Question: I am trying to update the same text widget box from a function that contains some text. Instead a whole new text window appears every time.
'''
from tkinter import *
import os
#Tkinter graphics
homepage = Tk()
homepage.title("My first GUI")
# set size of window
homepage.geometry('1200x400')
# Add image file
bg = PhotoImage(file = "maxresdefault.png")
# Show image using label
label1 = Label( homepage, image = bg)
label1.place(x = 0, y = 0)
label2 = Label( homepage, text = "Test App")
label2.pack()
# Create Frame
frame1 = Frame(homepage)
frame1.pack()
#button initatiors
def buttonupdate():
S = Scrollbar(homepage)
T = Text(homepage, height=100, width=30)
T.pack()
T.pack(side=RIGHT, fill= Y)
S.pack(side = RIGHT, fill = Y)
S.config(command=T.yview)
T.insert(END, "test")
T.config(yscrollcommand=S.set, state=DISABLED)
# Static buttons
tickets30button = Button(text = "This is button 1", command=buttonupdate)
tickets30button.place(x=0, y=26)
mcibutton = Button(text = "This is button 2")
mcibutton.place(x=0, y=52)
hdebutton = Button(text = "This is button 3")
hdebutton.place(x=0, y=78)
homepage.mainloop()
'''
Here is the result if I click on the first button three times:

Let me know if you have any suggestions that I can try.
Thank you for your time,
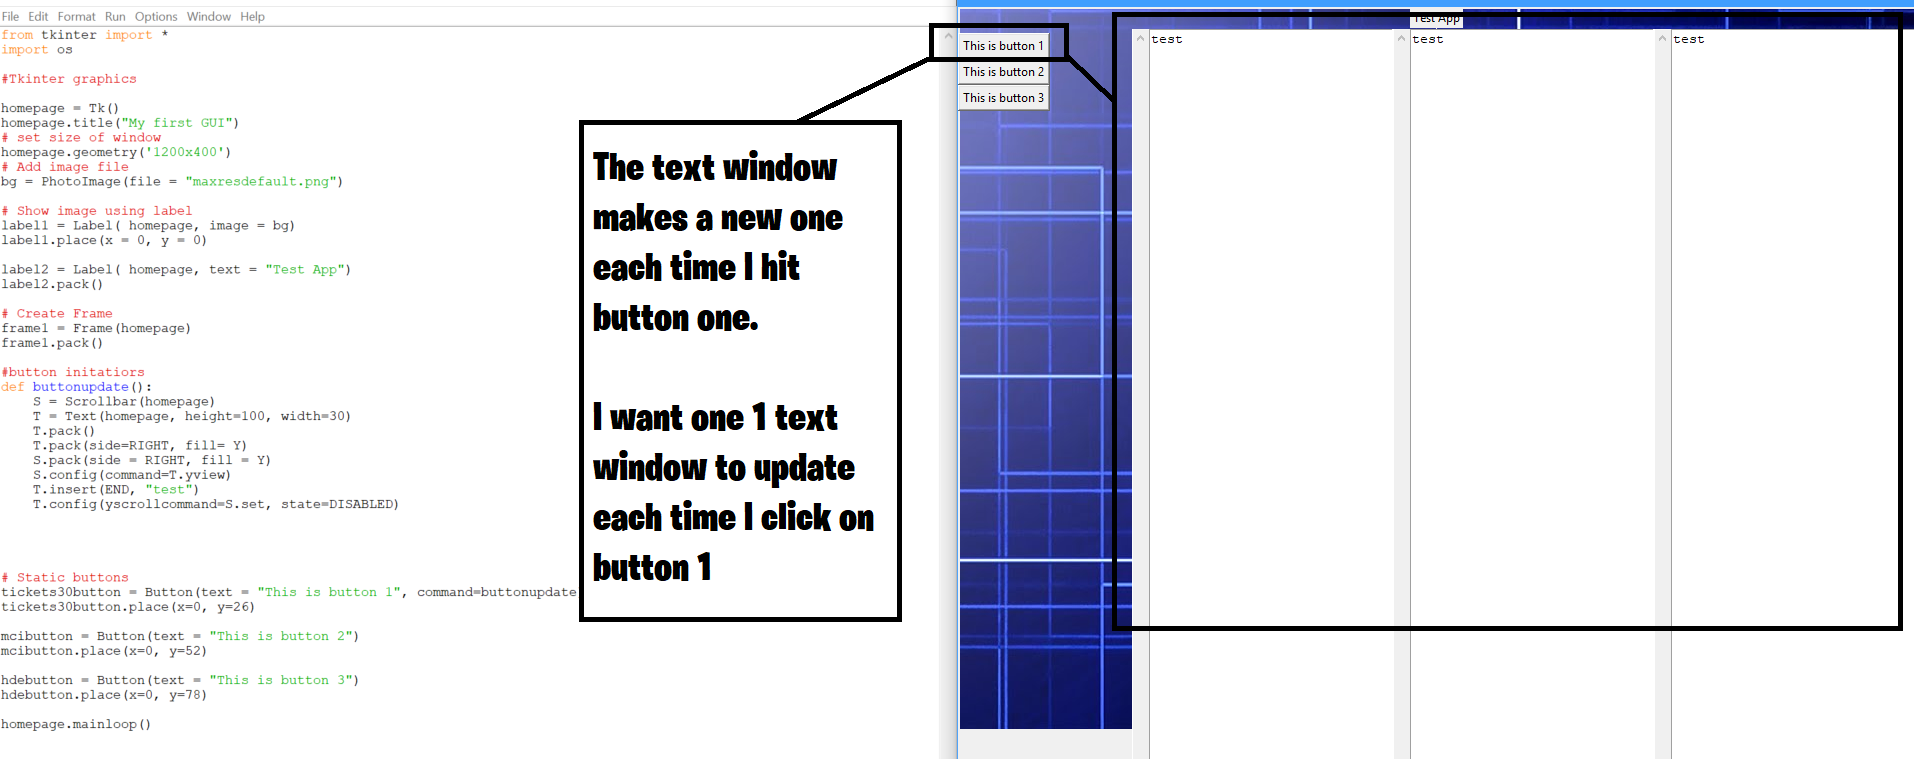
Answer: I was able to update my text window instead of create a new one, upon each click of a button, thanks to @TheLizzard.
He mentioned to move the section of code that creates the text window outside of the function and keep the section of code that creates the text, inside the function.
Before:
'''
#button initiators
def buttonupdate():
S = Scrollbar(homepage)
T = Text(homepage, height=100, width=30)
T.pack()
T.pack(side=RIGHT, fill= Y)
S.pack(side = RIGHT, fill = Y)
S.config(command=T.yview)
T.insert(END, "test")
T.config(yscrollcommand=S.set, state=DISABLED)
'''
After: (UPDATED)
'''
S = Scrollbar(homepage)
T = Text(homepage, height=100, width=30)
T.pack(side=RIGHT, fill= Y)
S.pack(side = RIGHT, fill = Y)
S.config(command=T.yview)
T.config(yscrollcommand=S.set, state=DISABLED)
#button initatiors
def myTicketstatusbutton():
T.delete(1.0,END)
T.insert(END, "test")
'''